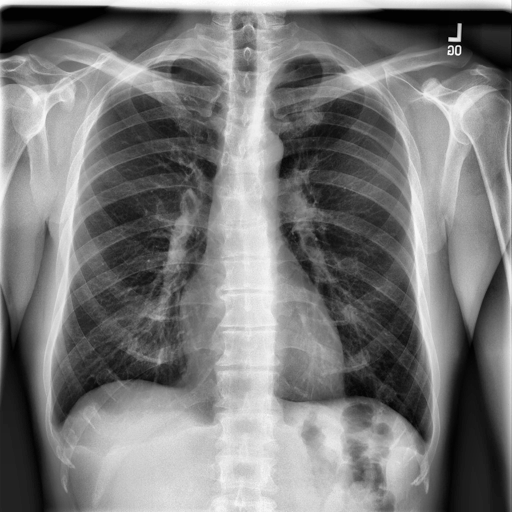
Finding: NORMAL